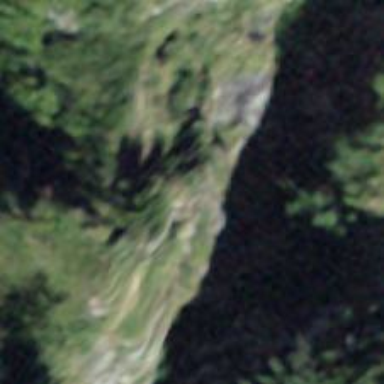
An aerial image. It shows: Cliff in nature.